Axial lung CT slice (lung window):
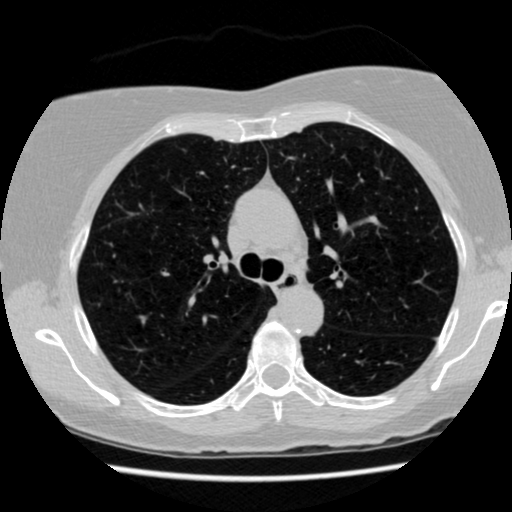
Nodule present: no